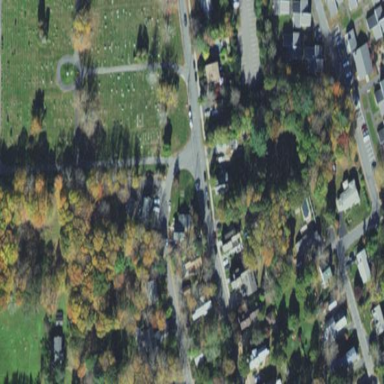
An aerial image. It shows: Historic cemetery area with landuse designated as cemetery.